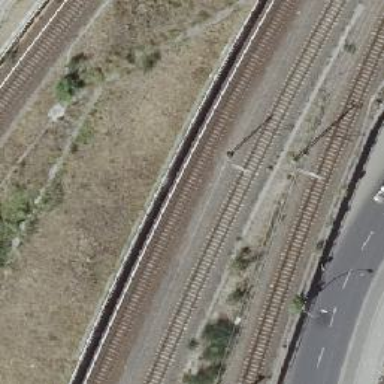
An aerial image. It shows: Railway track with contact line for electrification.